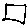
Label: square